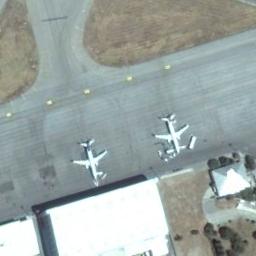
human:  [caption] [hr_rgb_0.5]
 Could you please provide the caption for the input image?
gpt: Two planes were parked on the side of the white building .

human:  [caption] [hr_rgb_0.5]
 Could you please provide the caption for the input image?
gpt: Two white airplanes are parked on the open place beside buildings and trees .

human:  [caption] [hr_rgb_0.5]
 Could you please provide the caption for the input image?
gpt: Two planes of the same size are parked on a clearing, With many buildings next to the plane .

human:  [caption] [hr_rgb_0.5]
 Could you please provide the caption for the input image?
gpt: Two adjacent planes parked on the open area and a clearing beside .

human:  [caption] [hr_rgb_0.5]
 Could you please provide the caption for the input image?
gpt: Two planes are in the parking lot next to the building .